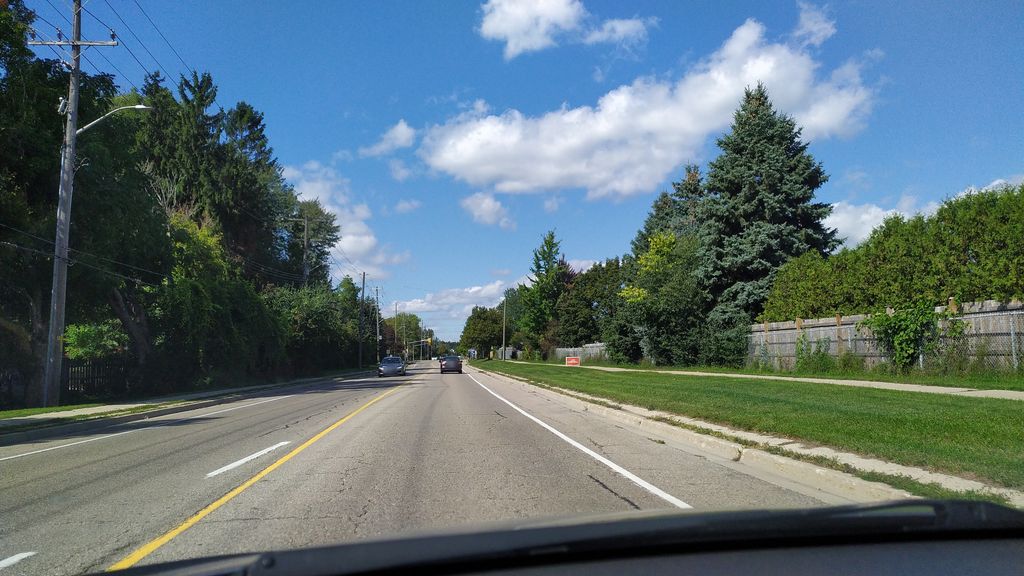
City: kitchener-waterloo